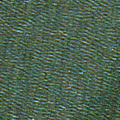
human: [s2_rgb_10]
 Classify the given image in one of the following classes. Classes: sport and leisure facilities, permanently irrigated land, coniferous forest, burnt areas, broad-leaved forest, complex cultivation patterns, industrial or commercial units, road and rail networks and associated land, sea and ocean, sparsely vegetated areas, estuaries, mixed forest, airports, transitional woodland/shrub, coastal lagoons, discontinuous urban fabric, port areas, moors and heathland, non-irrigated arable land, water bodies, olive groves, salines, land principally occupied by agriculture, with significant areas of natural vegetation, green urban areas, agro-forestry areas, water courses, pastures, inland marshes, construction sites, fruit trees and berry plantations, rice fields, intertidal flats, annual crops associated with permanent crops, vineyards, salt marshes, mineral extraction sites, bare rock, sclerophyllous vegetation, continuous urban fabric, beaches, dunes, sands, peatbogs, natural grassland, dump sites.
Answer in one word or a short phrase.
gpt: sea and ocean